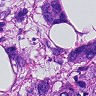
Metastatic tissue present: yes